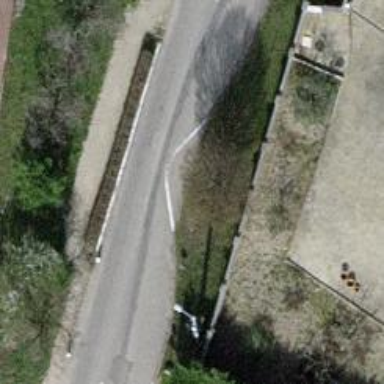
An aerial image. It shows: Traffic calming feature called choker.